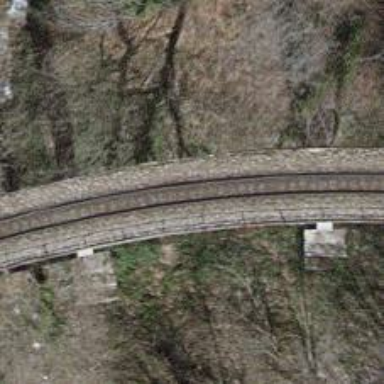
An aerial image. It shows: Narrow-gauge railway bridge with electrified contact line for single track.